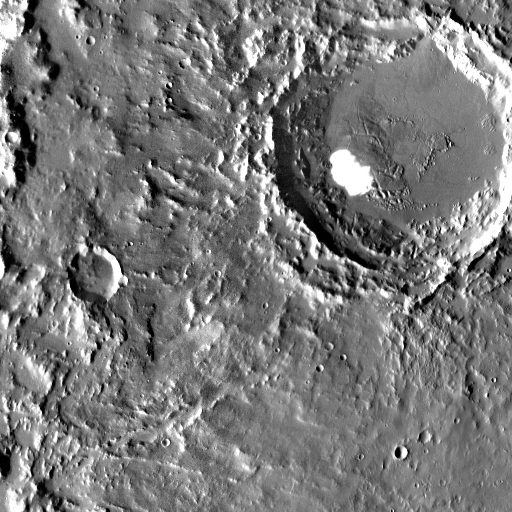
Crater classes present: Background, Other, Secondary